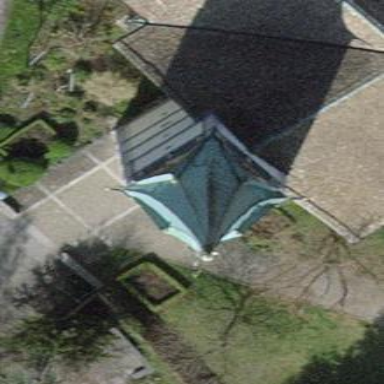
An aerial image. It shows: Tower-shaped building with pyramidal bell tower roof.